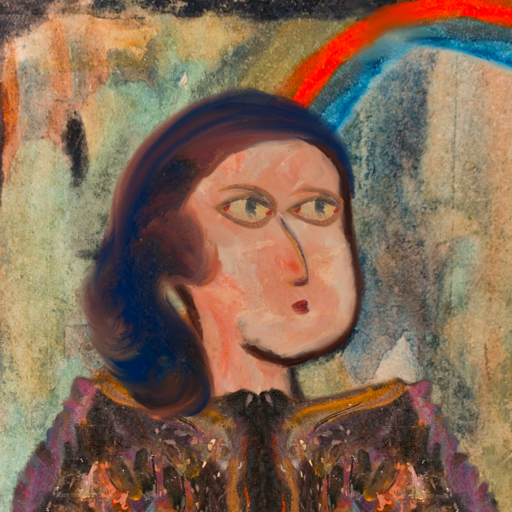
Background: Childish, Head And Neck Side: Roy_Bahadur, Face Side: GypsyMother, Bust: Gypsy_Queen, Hair Side: Mother_And_Son_Son, Head Accessory: Blank, Second Necklace: Blank, Necklace: Blank, Baby: Blank